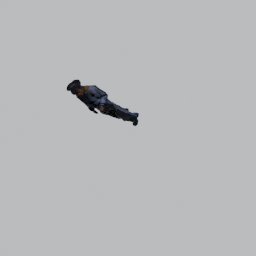
Label: people